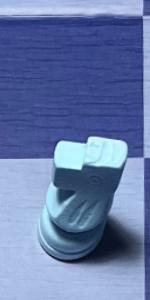
Label: Knight_White